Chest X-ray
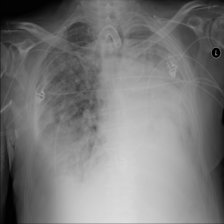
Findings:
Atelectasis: negative
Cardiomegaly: negative
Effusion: negative
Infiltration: positive
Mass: negative
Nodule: negative
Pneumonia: negative
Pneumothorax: negative
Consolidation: negative
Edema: negative
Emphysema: negative
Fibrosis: negative
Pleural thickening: negative
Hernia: negative